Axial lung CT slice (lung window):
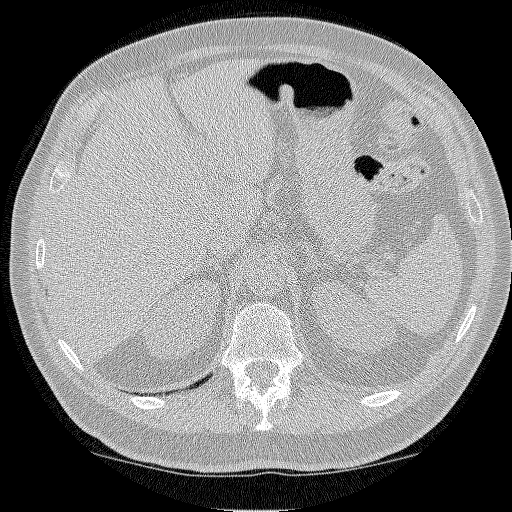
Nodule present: no